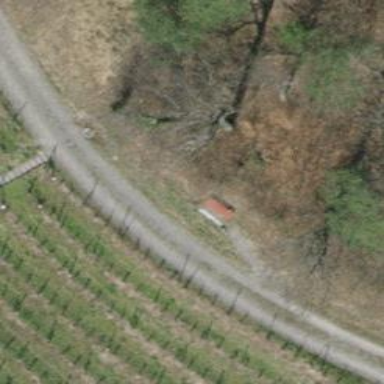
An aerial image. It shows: Bench for seating.